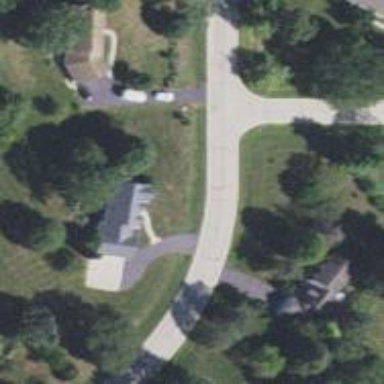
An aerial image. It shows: Driveway.